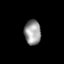
Tissue: lung
Cell type: T cells
Senescence score: 0.1919
Nuclear area (px): 397
Mean DAPI intensity: 153.743